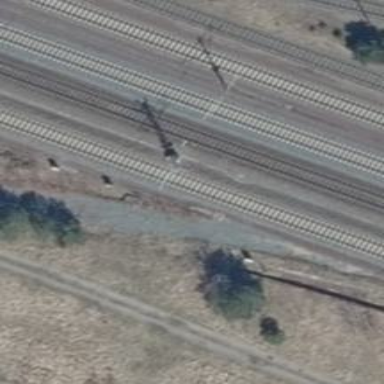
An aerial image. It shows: Milestone along the railway with catenary mast.